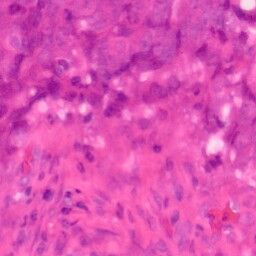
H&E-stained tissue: Colon